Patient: sex F, age 35
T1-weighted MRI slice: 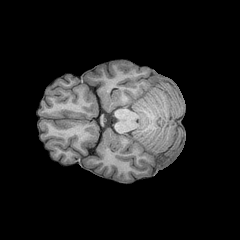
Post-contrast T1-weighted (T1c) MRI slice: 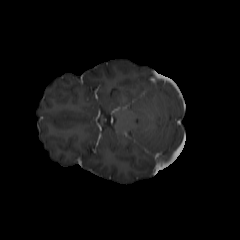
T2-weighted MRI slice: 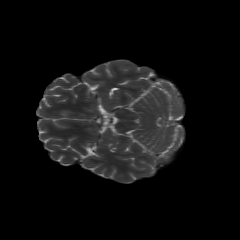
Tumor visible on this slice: no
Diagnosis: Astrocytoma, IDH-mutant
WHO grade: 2